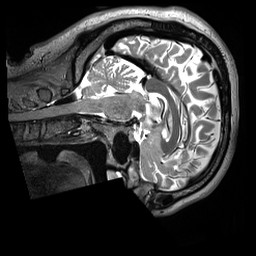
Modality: T2w
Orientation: sagittal
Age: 32
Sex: male
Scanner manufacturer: siemens
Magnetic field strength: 3 T
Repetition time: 3.2 s
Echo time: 0.408 s